Question: Is it currently possible to make the generated with 'ggforce::geom_mark_ellipse(label=)' colored?
In the example below, I'd like to see typeface in green:

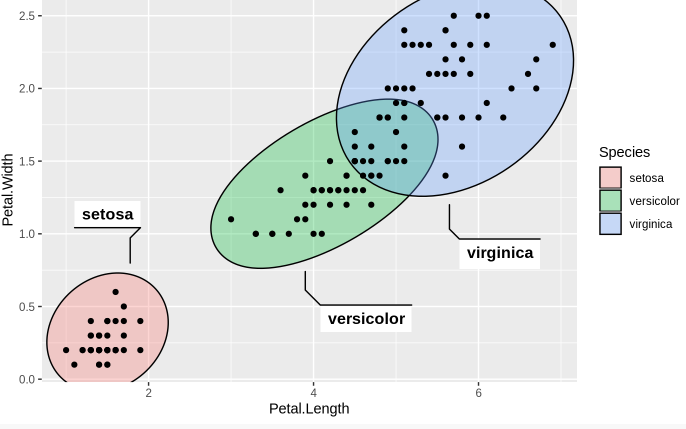
Answer: Yes, but not in a straightforward way like you would with any other mapped aesthetics. You would have to build a new layer where you change the colour and filter the layers correctly. You can see this becoming quite laborious if you have 10+ groups each needing their own label colour.
'''
library(ggplot2)
library(ggforce)
ggplot(iris, aes(Petal.Length, Petal.Width)) +
geom_mark_ellipse(aes(fill = Species, label = Species,
filter = Species != 'versicolor')) +
geom_mark_ellipse(aes(fill = Species, label = Species,
filter = Species == 'versicolor'),
label.colour = "green") +
geom_point()
'''
<URL>